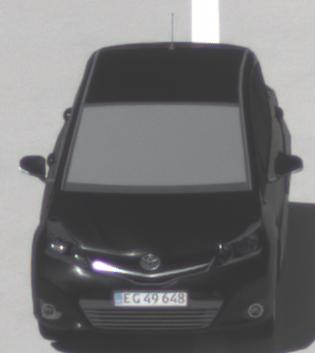
Make: Toyota
Model: Yaris 1.0
Detailed model: Yaris (XP9)
Model produced from: 2009/01
Model produced until: 2010/10
Doors: 3
Color: black
Road condition: wet road
Daytime: midday
Contrast: high contrast